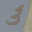
Label: 3